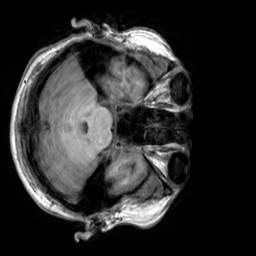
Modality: T1w
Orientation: axial
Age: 27
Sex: male
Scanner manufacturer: siemens
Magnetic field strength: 3 T
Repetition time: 2.3 s
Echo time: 0.00303 s